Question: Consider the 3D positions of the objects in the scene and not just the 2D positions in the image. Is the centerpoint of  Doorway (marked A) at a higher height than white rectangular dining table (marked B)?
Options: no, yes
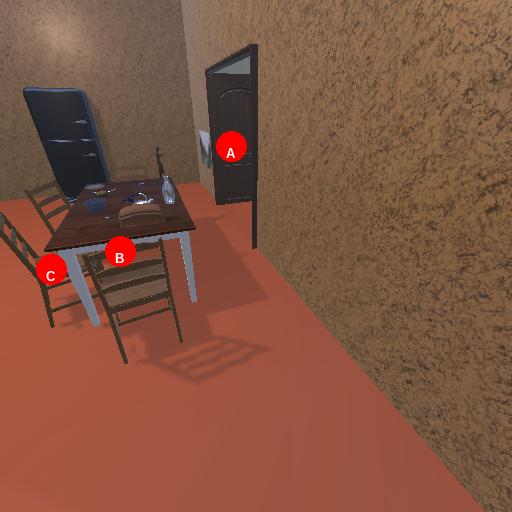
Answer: no